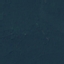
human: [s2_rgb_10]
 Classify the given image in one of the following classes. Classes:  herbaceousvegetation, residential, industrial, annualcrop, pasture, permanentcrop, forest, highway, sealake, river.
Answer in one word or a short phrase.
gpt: Forest